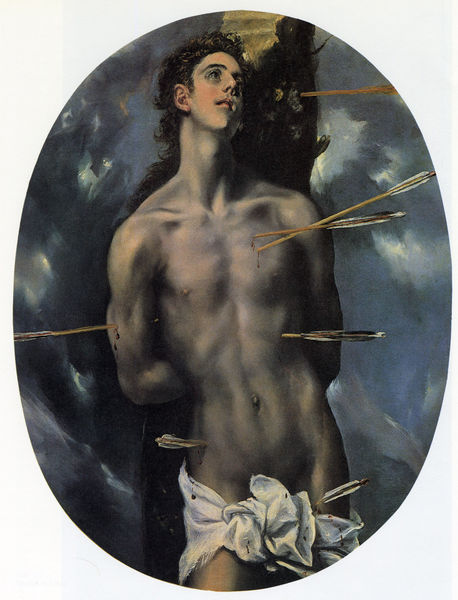
Titel: Der hl. Sebastian
Künstler: El Greco
Standort: Bukarest
Institution: königliche Residenz
Schlagwörter: baum, blau, dunkel, gemälde, gott, haut, himmel, körper, lendenschurz, mann, nackt, schurz, weiß, wolken, wunde, ausschnitt, brust, frau, grau, haar, hintergrund, licht, männer, nacht, schwarz, säule, ölbild, blick, rot, tuch, jung, arme, augen, bibel, federn, hinrichtung, inkarnat, johannes, knoten, mensch, mord, tod, tot, hals, öl, stamm, kirche, sonne, haare, lippen, locken, rosa, rouge, schulter, oval, engel, fesseln, ruhig, wangen, papier, düster, pflaster, wangenrot, modern, unwetter, muskeln, brauen, nabel, freude, fleisch, muskulös, schild, blut, lendentuch, zettel, medaillon, glaube, kreuz, expressionistisch, pfahl, nakt, rippen, baun, koteletten, entspannt, jüngling, heiligenschein, leib, blickrichtung, erschossen, christus, jesus, kreuzigung, stigma, wunden, hüfte, leiden, manierismus, muskel, qual, schmerz, sky, gebunden, sieben, heiliger, geschosse, schlüsselbein, armbrust, heilige, märtyrer, heilig, maria, schütze, verletzung, mort, überlängt, kräftig, el greco, pfeil, tropfen, geknotet, pfeile, anmut, gefiedert, glücklich, gelängt, manieriert, bogenschütze, martyrer, lendenschutz, martyrium, indianer, tuck, lazarus, folter, marter, sebastian, gefesselt, intim, entrückt, bizeps, athletisch, blutstropfen, durchbohrt, espagne, heiliger sebastian, seelig, simon, pfeil und bogen, eindringen, greco, arrow, cool, fleche, marterpfahl, phal, saint sebastien, tolede, toledo, verklärt, bogenschützen, cruelty, igel, arrows, #, sebadtian, wounded, punishment, agony, ignazius, ignäus, lendenteuch, shame, tuch baum, aching, endless pain, saint sebastian